Interaction volume radius: 5 \u00c5
Interaction volume height: 20 \u00c5
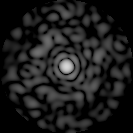
Disorder parameter: 0.8247